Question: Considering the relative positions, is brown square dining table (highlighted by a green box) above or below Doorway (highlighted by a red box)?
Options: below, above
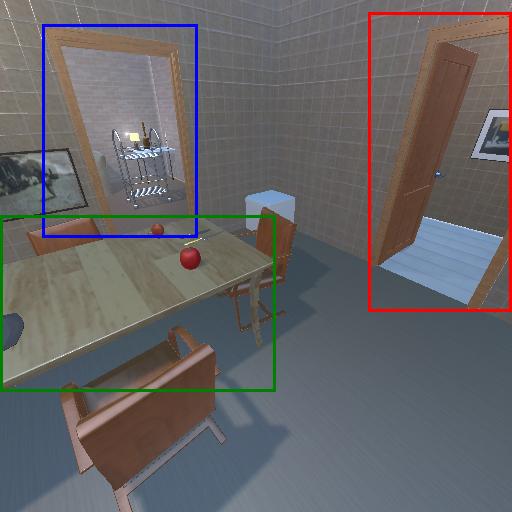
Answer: below